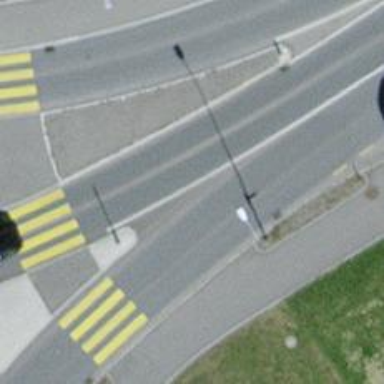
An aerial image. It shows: Asphalt road with sidewalks on both sides. The road is classified as primary highway.